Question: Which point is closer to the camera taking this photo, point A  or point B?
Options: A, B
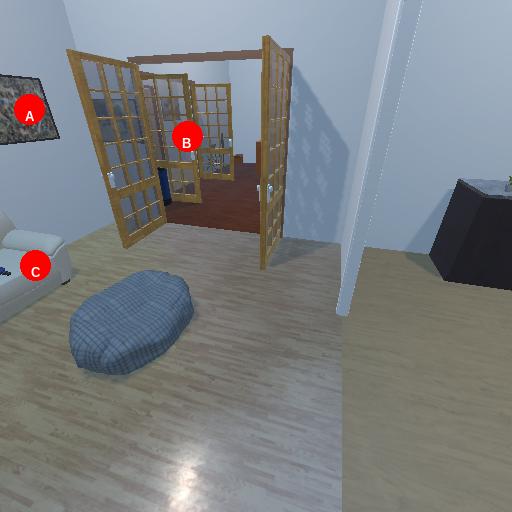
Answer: A